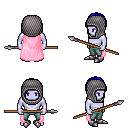
a pixel art fantasy rpg character, male body template, dark elf, purple skin, pink cape, teal pants, blue parted hairstyle, chain hood, metal boots, spear, four views (front, back, left, right), 2x2 character sprite sheet, small pixel art, hard edges, no anti-aliasing